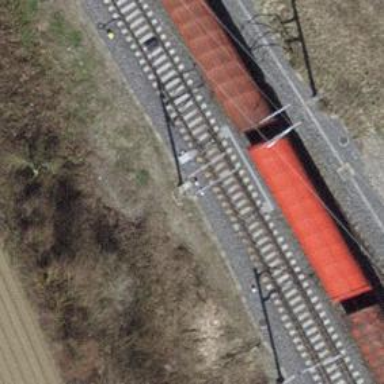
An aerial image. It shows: Railway switch.